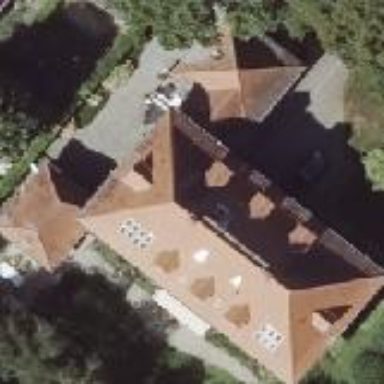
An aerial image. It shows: Detached building.